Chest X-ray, AP view. Patient: 47 years old, sex F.
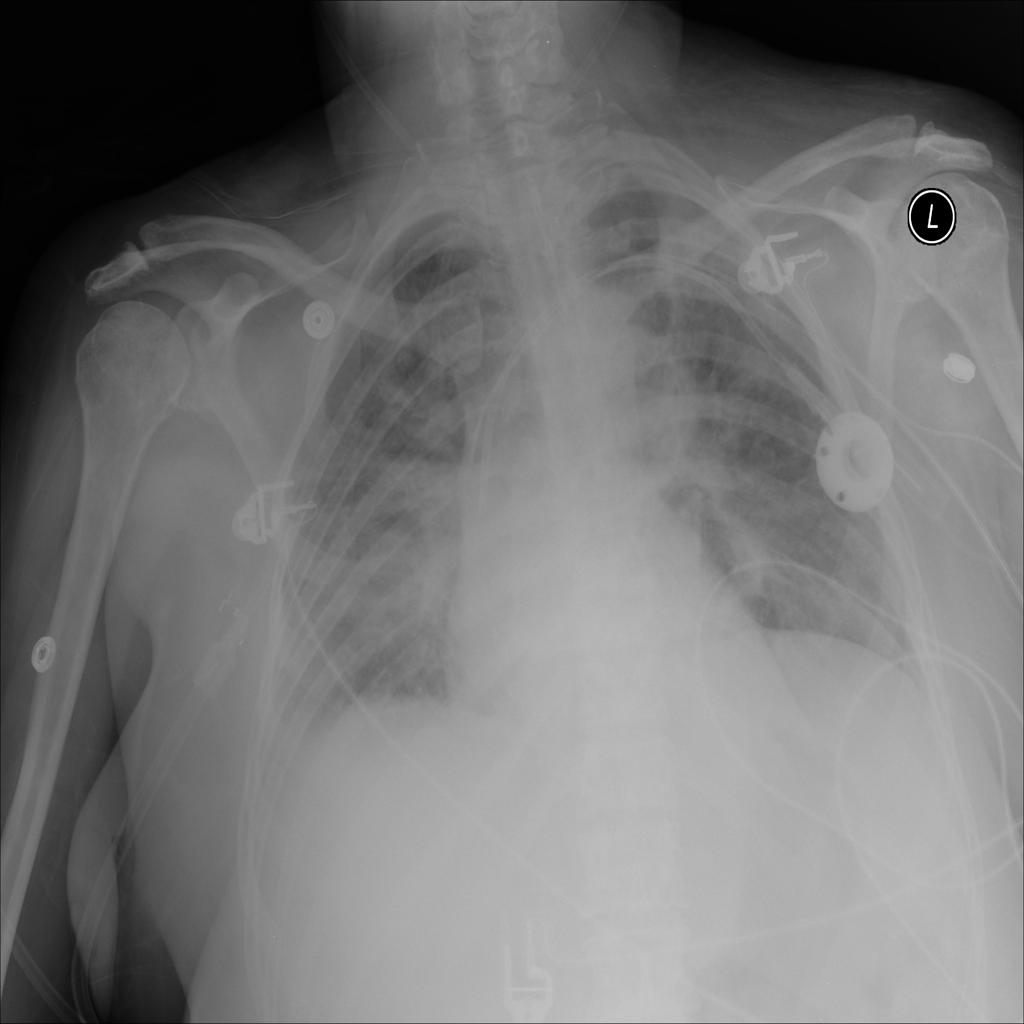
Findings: No Finding